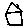
Label: house